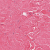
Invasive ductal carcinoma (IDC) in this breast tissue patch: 0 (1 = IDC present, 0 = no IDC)